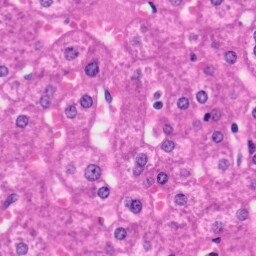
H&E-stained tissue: Liver